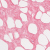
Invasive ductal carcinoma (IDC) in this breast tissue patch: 0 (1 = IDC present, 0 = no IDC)